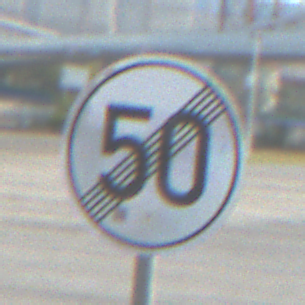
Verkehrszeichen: EndeGeschwindigkeit50
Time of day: SunriseSunset
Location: Outdoor (Urban)
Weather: Clear
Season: NotSpecified
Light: Natural